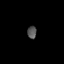
Tissue: prostate
Cell type: T cells
Senescence score: 0.6918
Nuclear area (px): 112
Mean DAPI intensity: 84.875